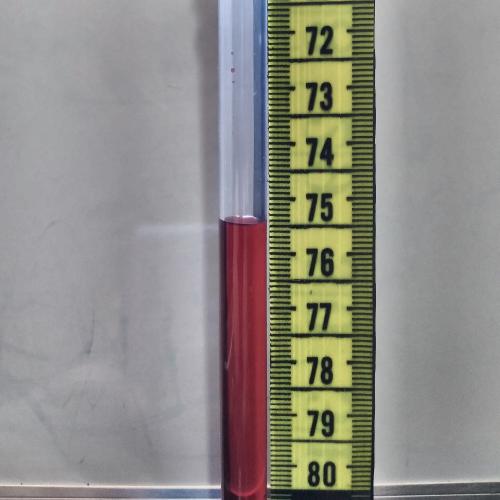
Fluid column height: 75.0 cm